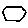
Label: hexagon